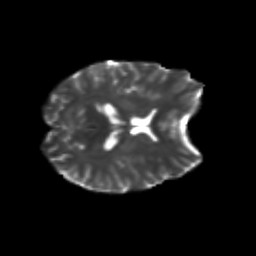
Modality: T2w
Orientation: axial
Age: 24
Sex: male
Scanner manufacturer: siemens
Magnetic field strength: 3 T
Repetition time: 3.5 s
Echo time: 0.104 s